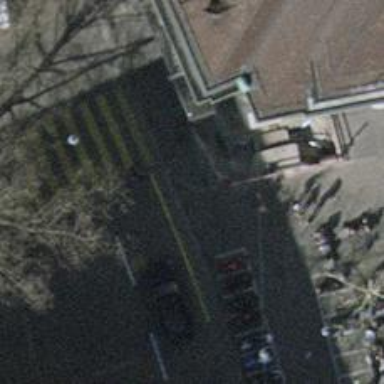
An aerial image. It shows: Bollard.